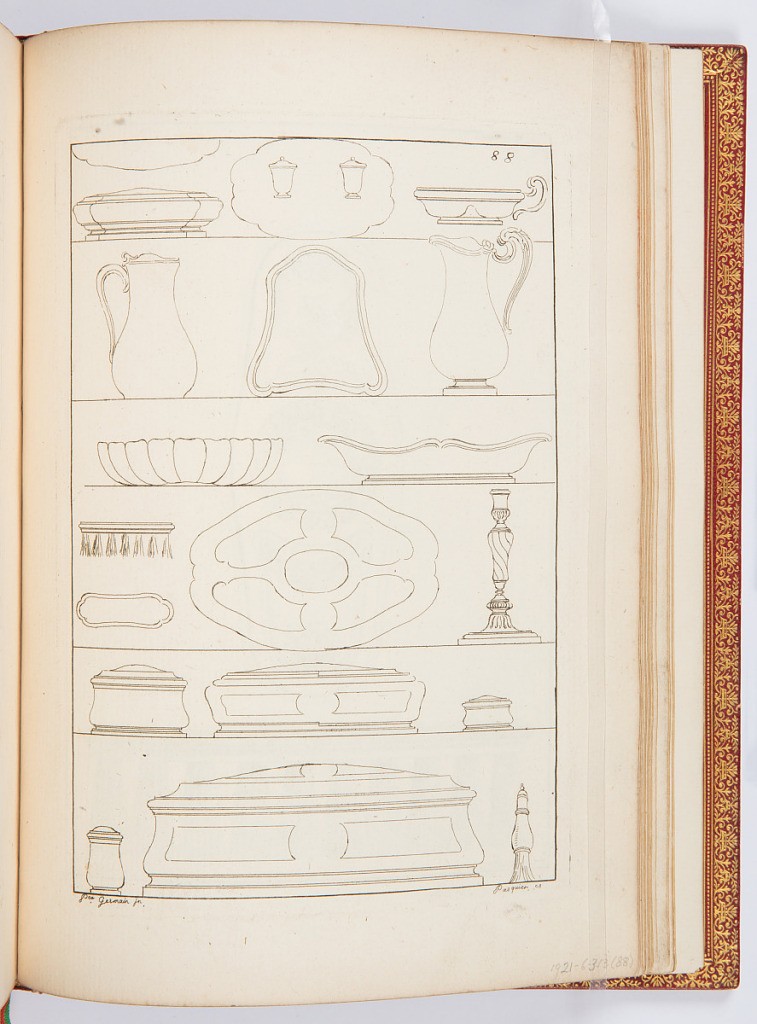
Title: Toilette simple
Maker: Pierre Germain, French, 1703 - 1783
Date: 1748
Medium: Etching on laid paper
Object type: Print
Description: Contour drawings of designs for toiletry items including a pitcher, basin, candlestick, boxes, and a brush. The plate is signed and numbered.